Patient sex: F
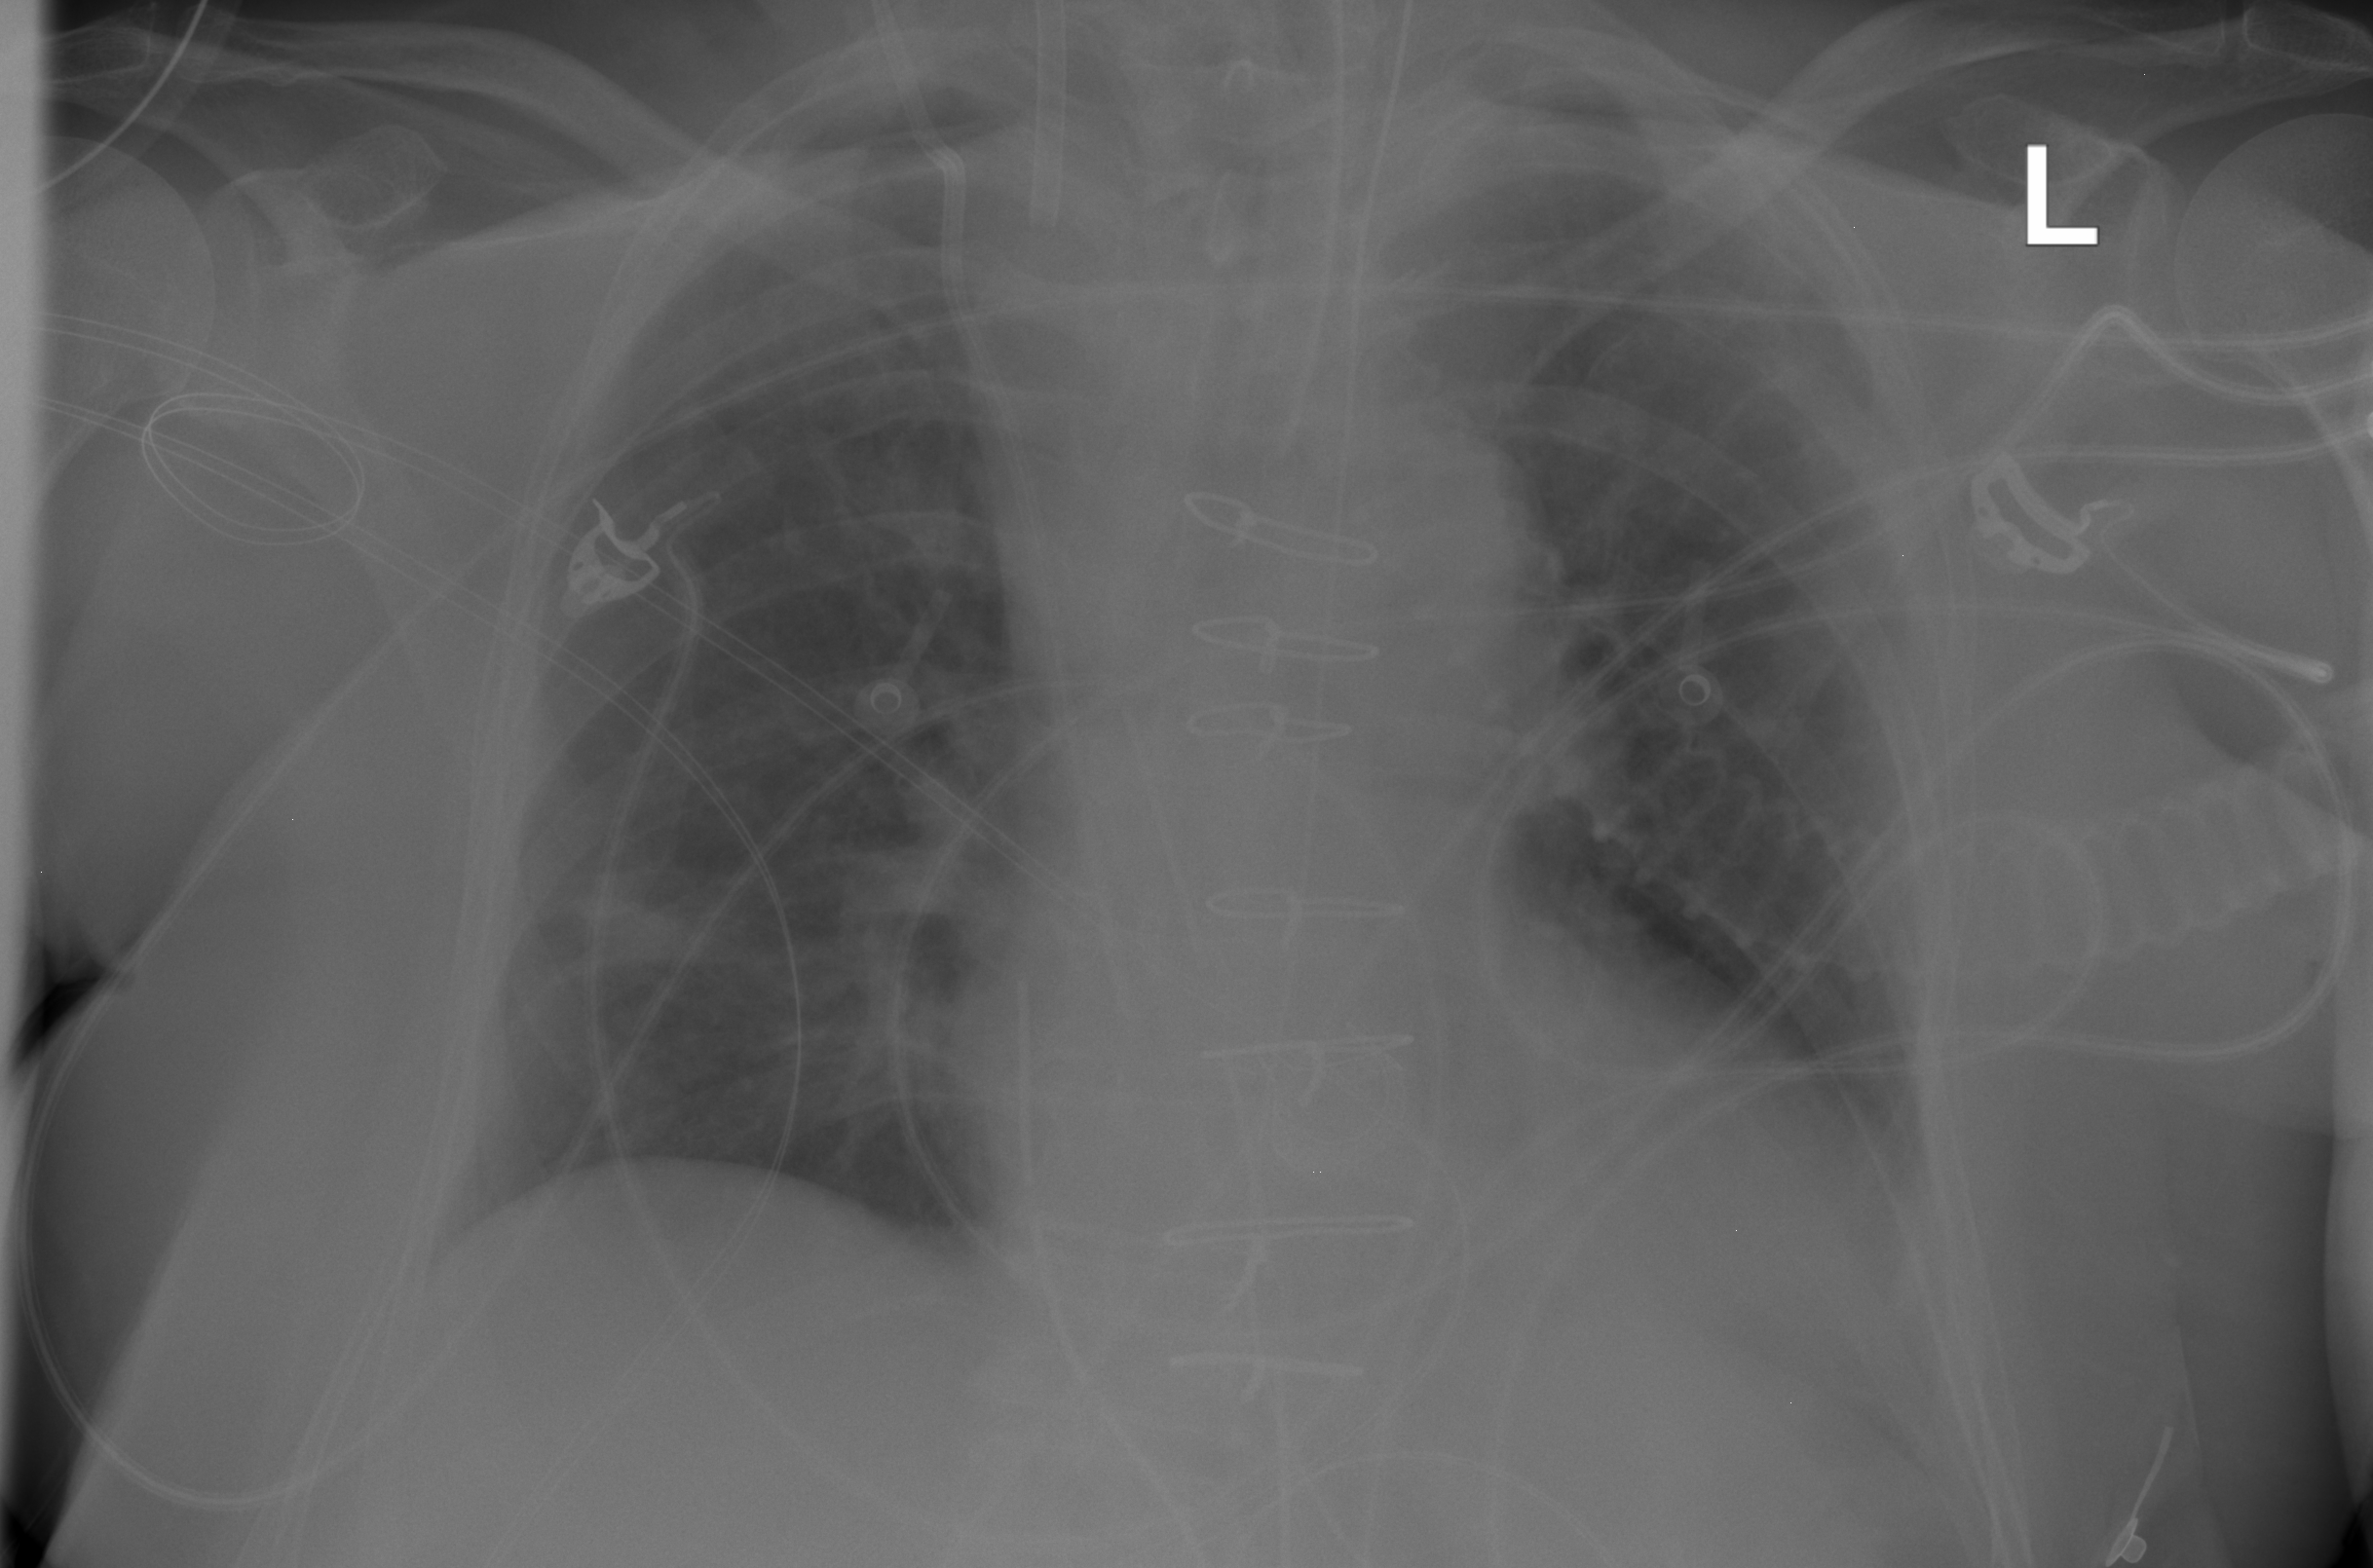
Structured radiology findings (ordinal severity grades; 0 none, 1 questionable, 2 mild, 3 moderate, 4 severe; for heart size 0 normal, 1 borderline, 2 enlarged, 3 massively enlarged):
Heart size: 2
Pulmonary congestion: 0
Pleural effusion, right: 1
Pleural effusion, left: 2
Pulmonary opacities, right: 0
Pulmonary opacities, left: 0
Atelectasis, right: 2
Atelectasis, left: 2